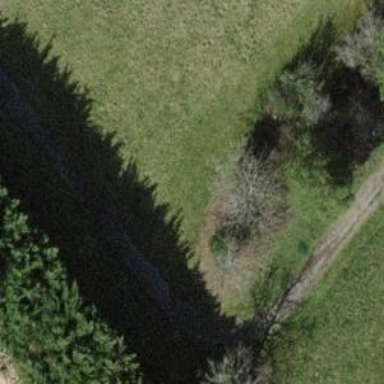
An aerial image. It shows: Row of trees in natural setting.